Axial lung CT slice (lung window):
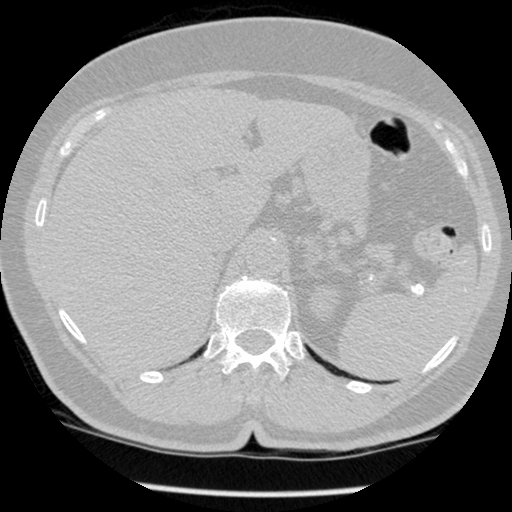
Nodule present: no